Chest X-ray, PA view. Patient: 31 years old, sex M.
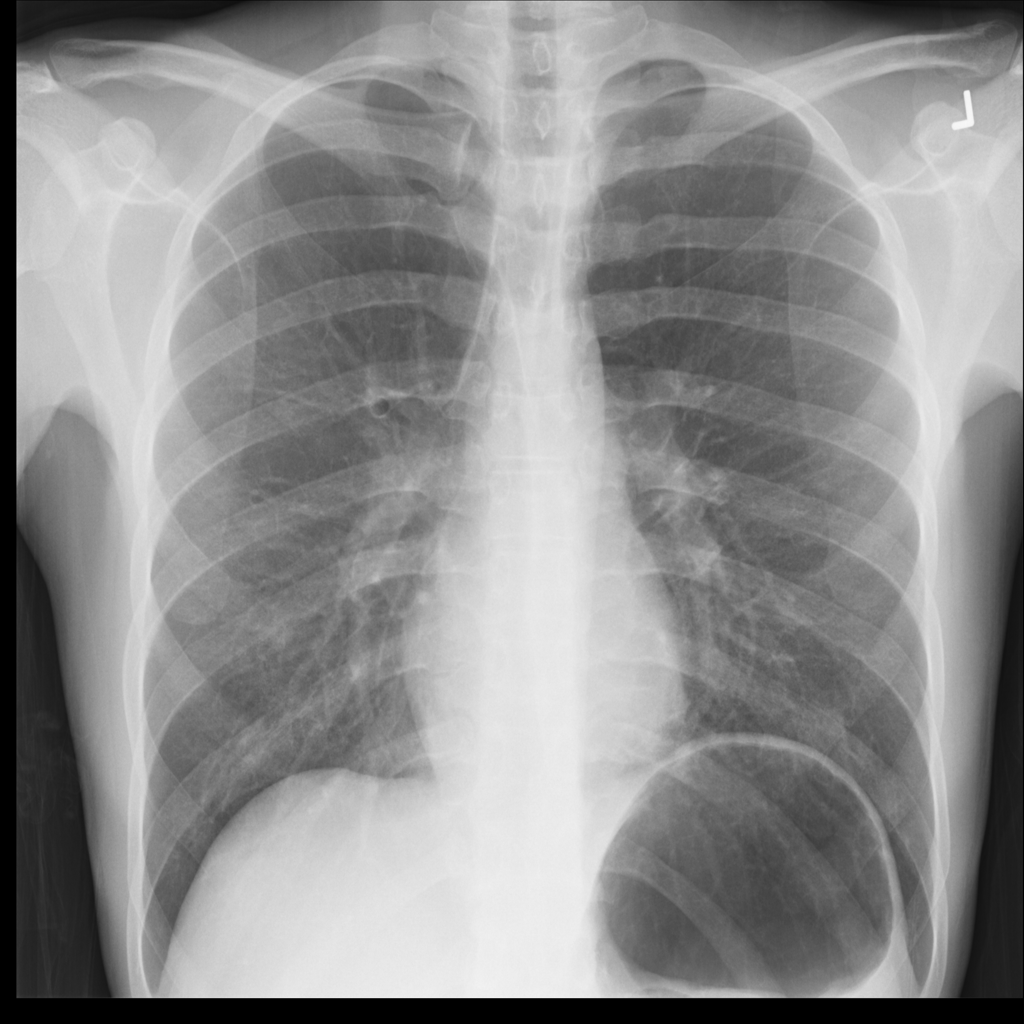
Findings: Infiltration